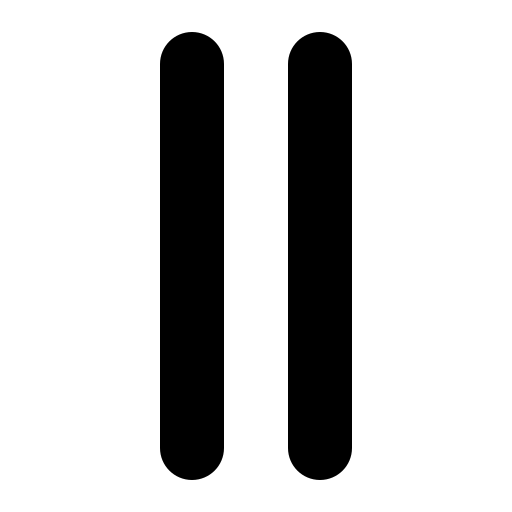
Tags: icon, FontAwesome, fa-icon, solid, grip, lines, vertical